Aerial crown-view tile of a tropical tree (Barro Colorado Island, Panama), acquired 20240918:
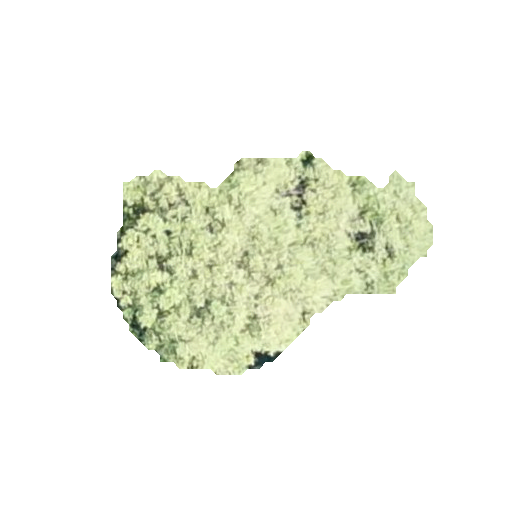
Species: Tabebuia rosea
GBIF accepted scientific name: Tabebuia rosea
Crown area: 75.817 m²